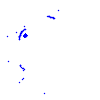
Particle: kaon